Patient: sex F, age 68
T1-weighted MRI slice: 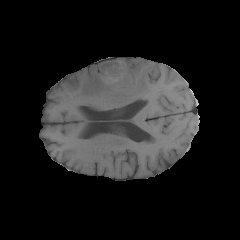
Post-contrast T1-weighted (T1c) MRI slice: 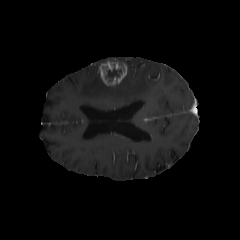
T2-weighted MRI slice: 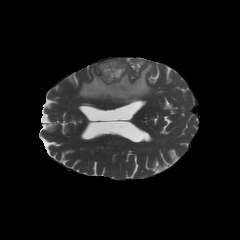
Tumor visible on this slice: yes
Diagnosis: Glioblastoma, IDH-wildtype
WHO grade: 4